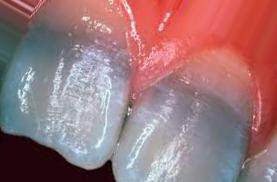
Condition: Tooth Discoloration